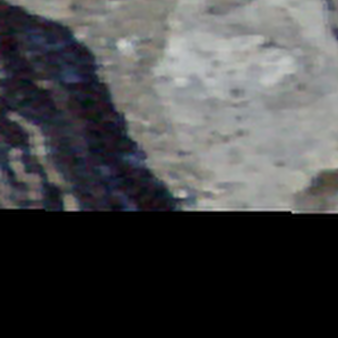
Label: other